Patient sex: M
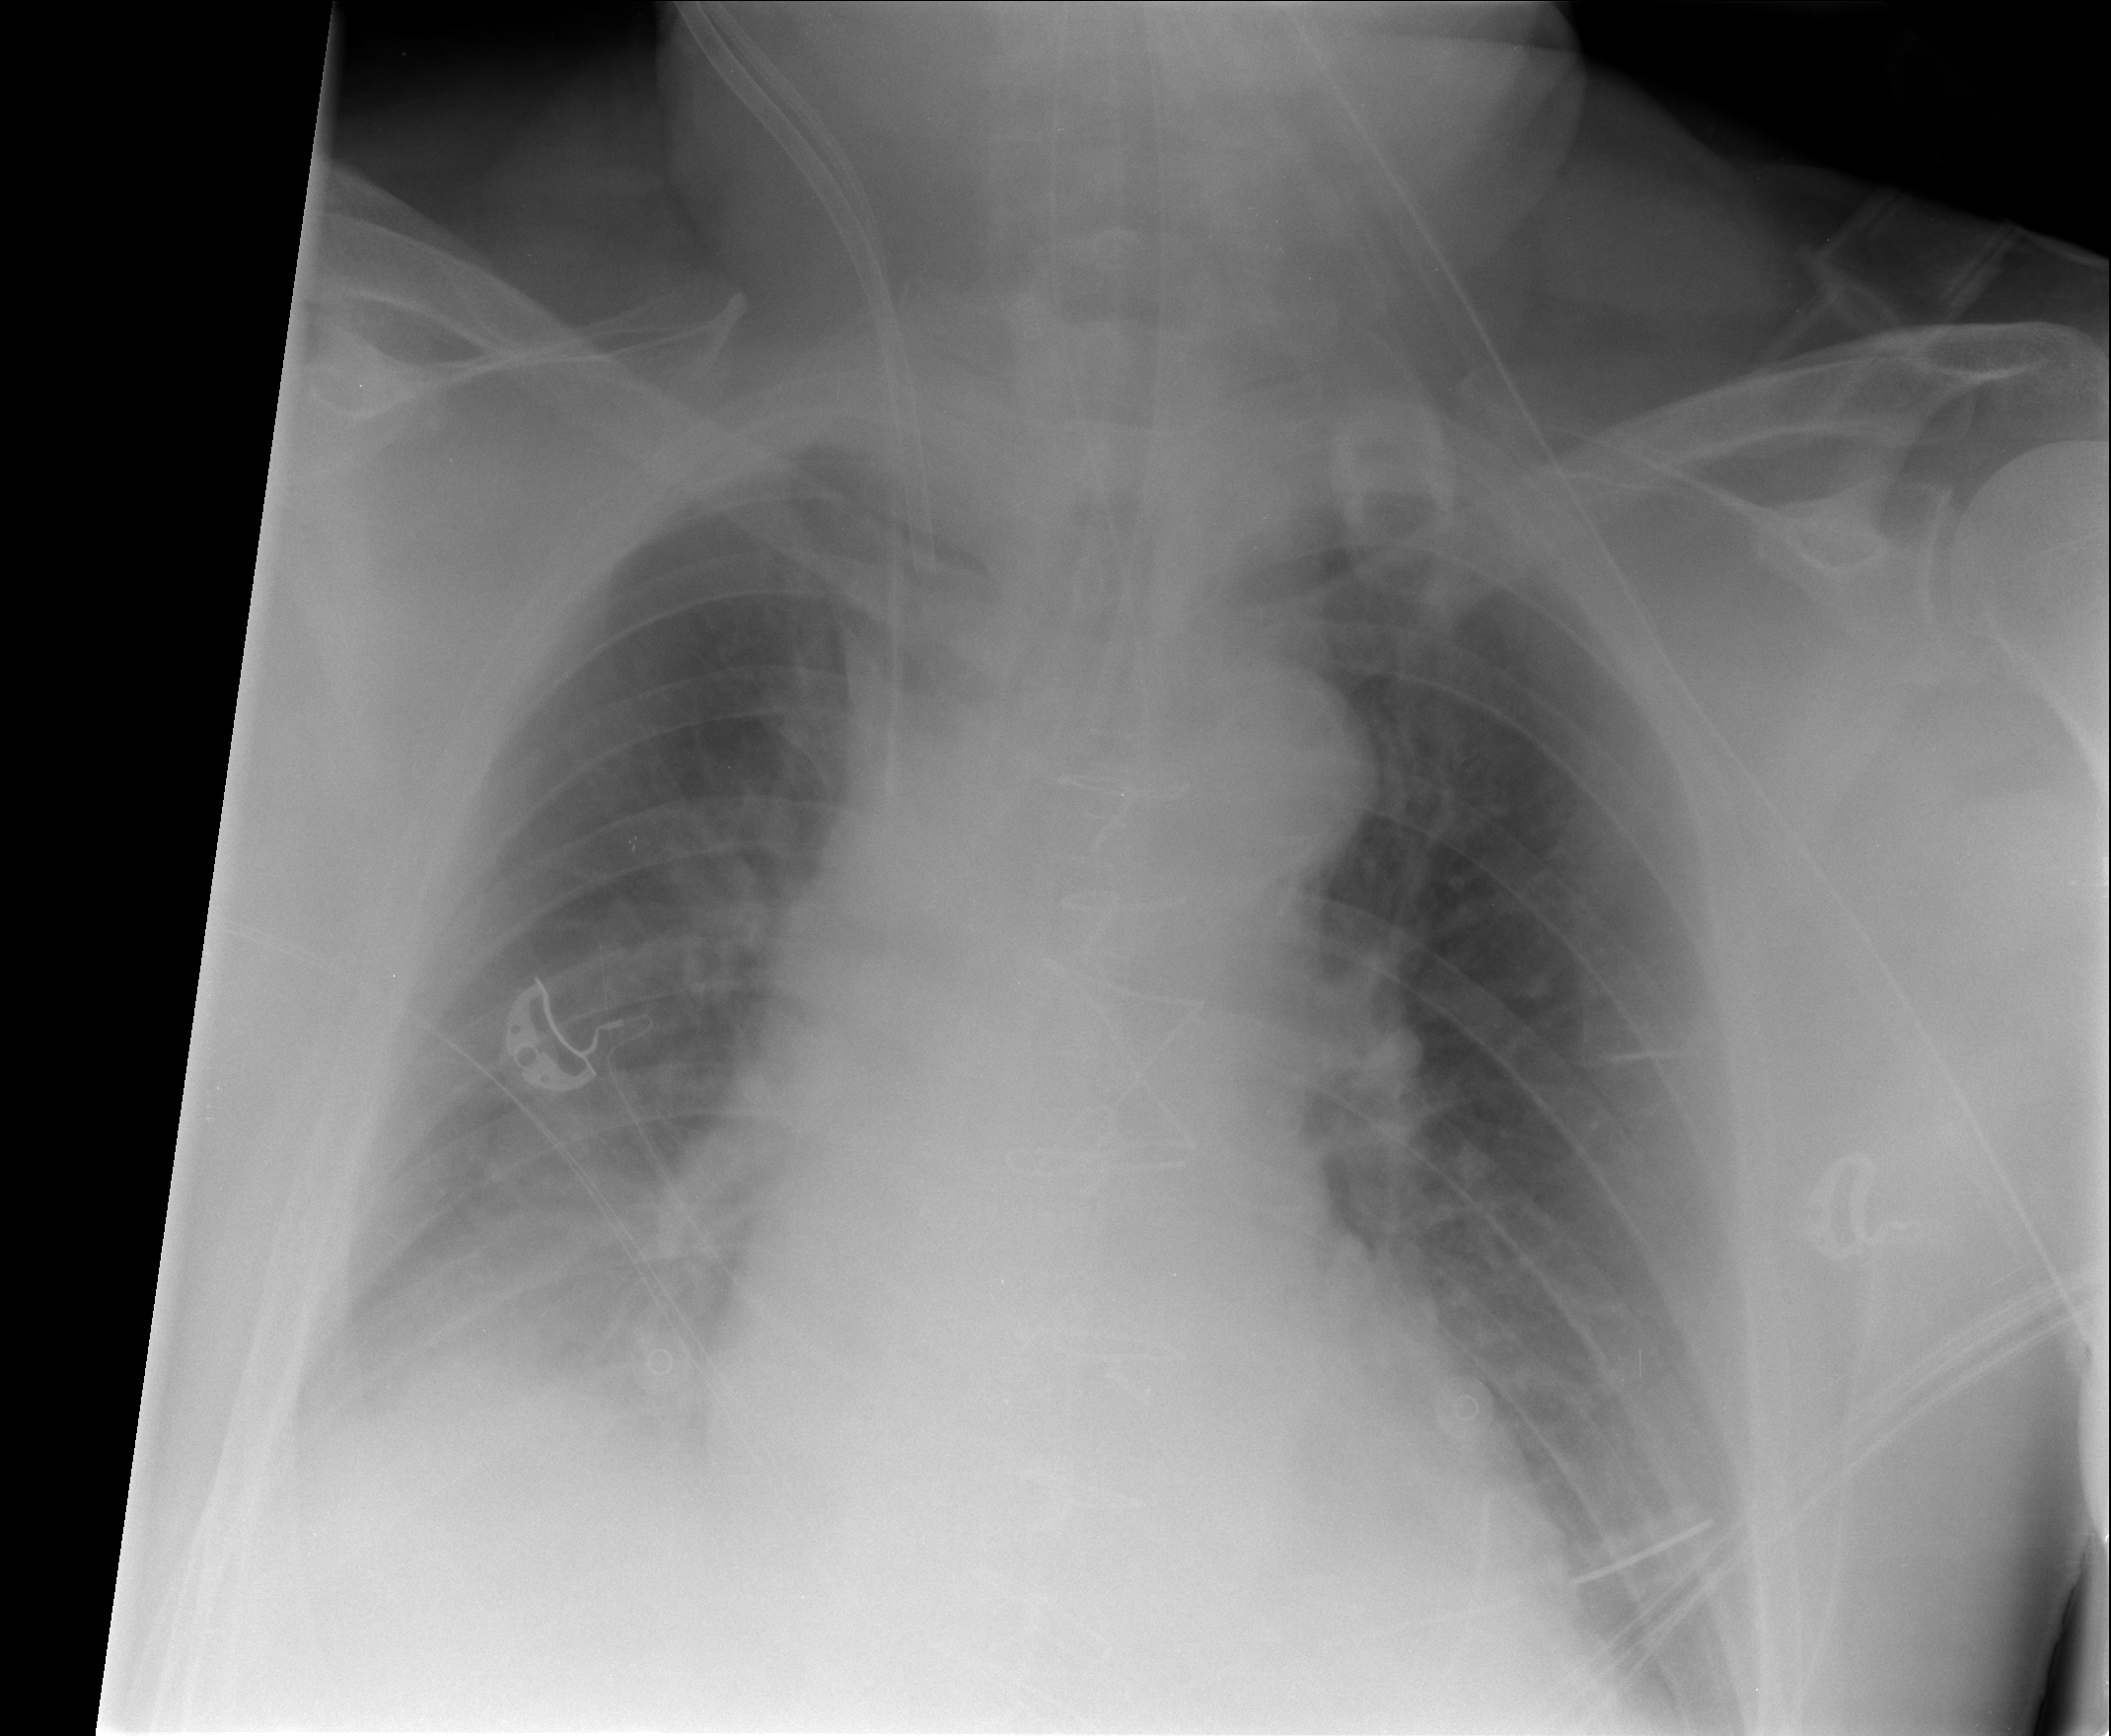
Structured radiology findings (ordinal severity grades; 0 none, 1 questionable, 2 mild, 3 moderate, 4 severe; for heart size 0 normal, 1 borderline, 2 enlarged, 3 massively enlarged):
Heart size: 1
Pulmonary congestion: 2
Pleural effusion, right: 2
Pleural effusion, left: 0
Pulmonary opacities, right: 0
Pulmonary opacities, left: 0
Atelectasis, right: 2
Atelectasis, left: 0